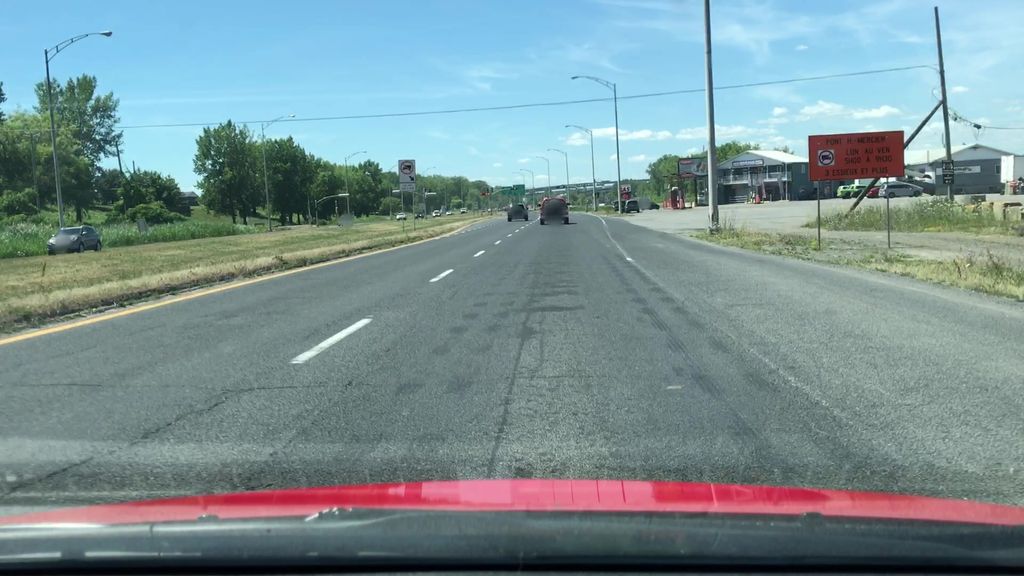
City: montreal